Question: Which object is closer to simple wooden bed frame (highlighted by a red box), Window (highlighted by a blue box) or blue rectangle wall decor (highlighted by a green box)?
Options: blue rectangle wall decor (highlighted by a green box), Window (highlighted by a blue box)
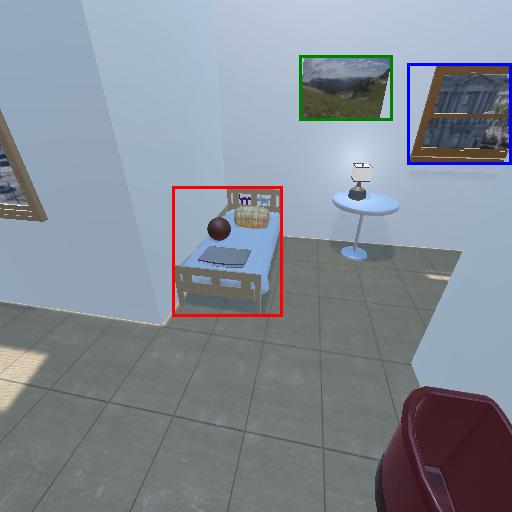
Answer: blue rectangle wall decor (highlighted by a green box)